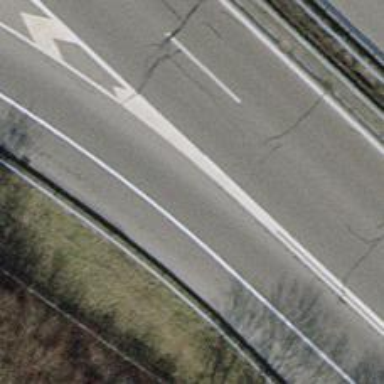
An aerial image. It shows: Road with "give way" sign.